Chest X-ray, AP view. Patient: 35 years old, sex M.
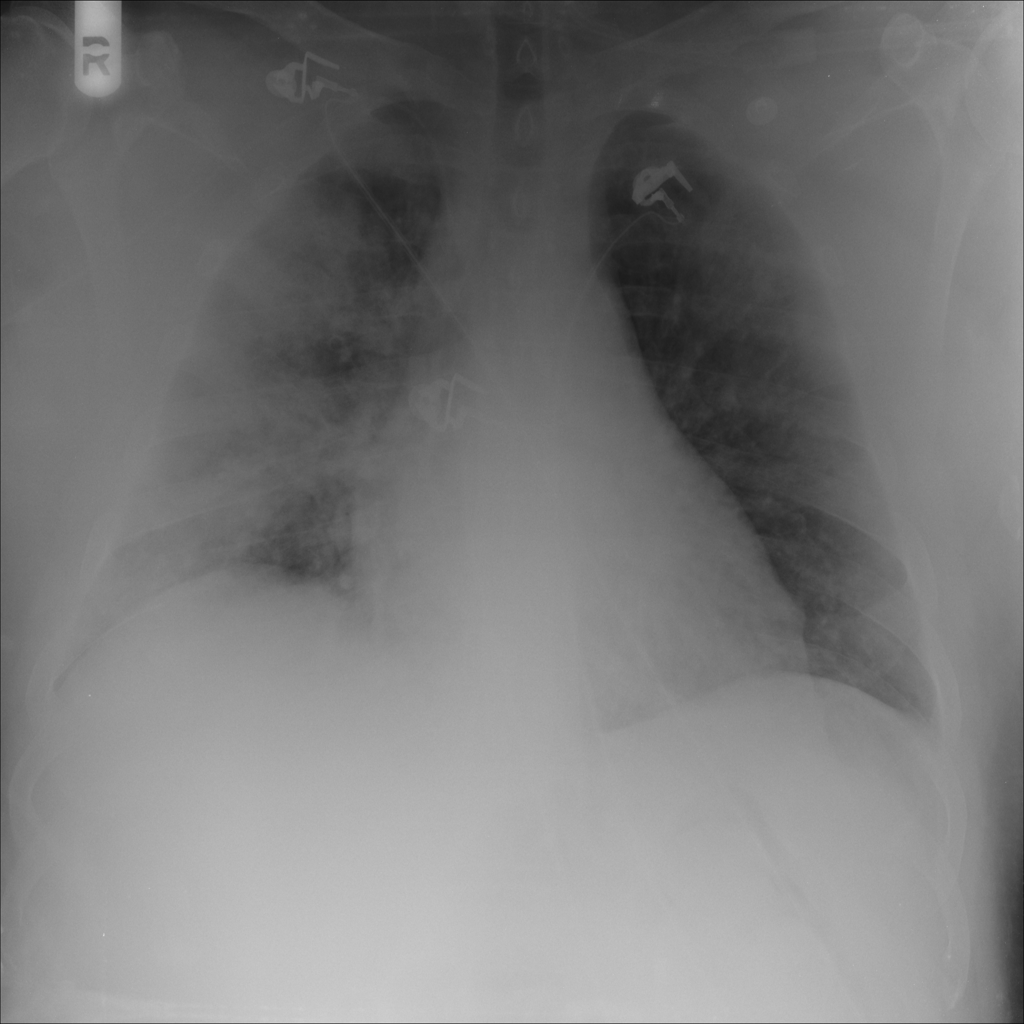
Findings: Consolidation, Infiltration